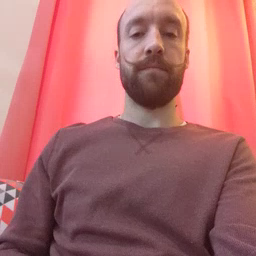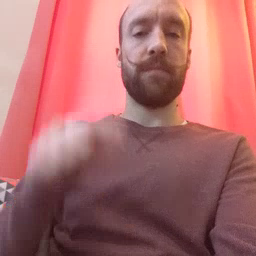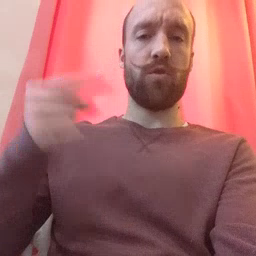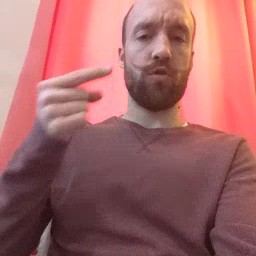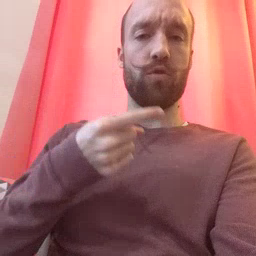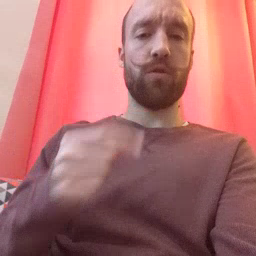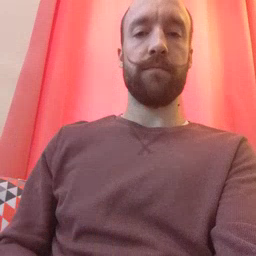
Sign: owie